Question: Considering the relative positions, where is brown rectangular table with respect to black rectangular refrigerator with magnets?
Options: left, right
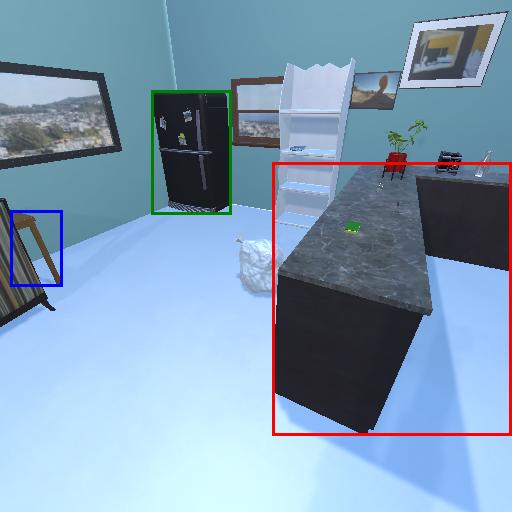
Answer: left